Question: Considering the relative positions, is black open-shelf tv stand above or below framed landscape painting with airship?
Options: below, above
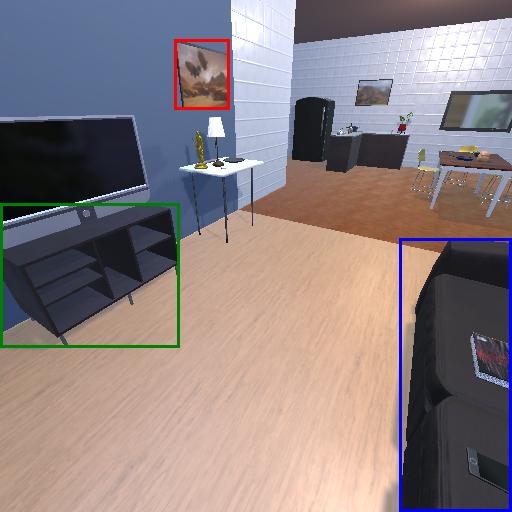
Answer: below